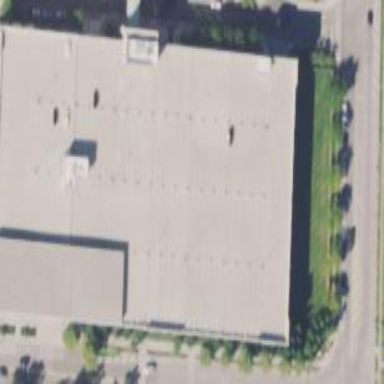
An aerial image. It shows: Commercial building with multi-storey parking facility.